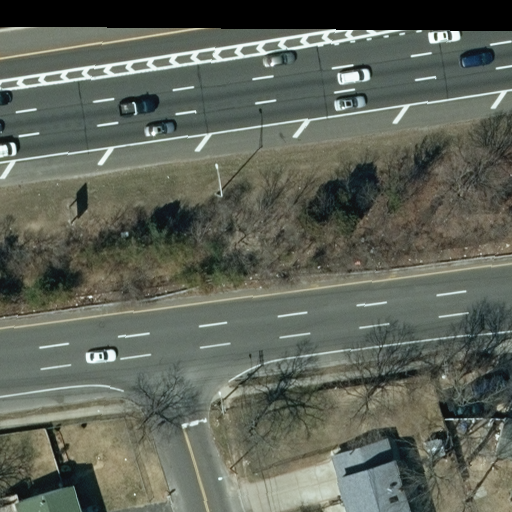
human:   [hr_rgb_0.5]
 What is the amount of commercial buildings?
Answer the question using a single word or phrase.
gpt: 0

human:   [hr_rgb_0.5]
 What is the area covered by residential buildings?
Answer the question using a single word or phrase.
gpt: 362m2

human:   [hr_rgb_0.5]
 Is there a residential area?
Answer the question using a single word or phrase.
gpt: yes

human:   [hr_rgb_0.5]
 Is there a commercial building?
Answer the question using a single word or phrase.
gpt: no

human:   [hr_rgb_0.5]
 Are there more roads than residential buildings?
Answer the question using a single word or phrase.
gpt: no

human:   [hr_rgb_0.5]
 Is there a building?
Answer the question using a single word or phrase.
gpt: yes

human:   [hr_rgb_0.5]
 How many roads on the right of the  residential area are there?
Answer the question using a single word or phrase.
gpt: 0

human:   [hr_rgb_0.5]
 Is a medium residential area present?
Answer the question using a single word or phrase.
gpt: no

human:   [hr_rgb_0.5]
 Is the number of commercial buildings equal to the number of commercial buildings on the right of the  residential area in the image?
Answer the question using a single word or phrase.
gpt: yes

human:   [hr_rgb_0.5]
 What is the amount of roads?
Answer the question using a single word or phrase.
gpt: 3

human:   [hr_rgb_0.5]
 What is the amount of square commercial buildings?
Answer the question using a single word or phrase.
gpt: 0

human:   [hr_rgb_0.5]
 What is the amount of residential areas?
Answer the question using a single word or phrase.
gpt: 1

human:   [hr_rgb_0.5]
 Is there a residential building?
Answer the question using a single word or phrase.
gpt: yes

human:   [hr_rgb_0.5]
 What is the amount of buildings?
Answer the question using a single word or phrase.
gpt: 3

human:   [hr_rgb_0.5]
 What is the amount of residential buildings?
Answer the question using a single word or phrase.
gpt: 3

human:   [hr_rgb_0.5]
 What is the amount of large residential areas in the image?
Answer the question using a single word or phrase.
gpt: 1

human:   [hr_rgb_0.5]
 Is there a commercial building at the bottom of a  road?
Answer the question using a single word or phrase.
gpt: no

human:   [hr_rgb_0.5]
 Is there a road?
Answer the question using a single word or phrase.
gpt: yes

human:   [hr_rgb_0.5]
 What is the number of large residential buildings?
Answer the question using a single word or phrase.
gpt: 0

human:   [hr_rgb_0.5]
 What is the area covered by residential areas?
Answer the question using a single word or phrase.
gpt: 10621m2

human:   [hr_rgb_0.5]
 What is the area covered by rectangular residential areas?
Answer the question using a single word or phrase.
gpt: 10621m2

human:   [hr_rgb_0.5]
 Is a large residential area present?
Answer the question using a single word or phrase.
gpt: yes

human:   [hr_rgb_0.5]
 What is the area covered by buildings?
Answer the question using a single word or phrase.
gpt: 362m2

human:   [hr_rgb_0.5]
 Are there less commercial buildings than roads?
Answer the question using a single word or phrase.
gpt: yes

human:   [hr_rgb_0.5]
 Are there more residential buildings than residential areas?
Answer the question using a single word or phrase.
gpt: yes

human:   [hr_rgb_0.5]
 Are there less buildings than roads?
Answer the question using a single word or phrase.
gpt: no

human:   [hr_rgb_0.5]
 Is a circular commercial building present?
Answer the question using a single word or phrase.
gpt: no

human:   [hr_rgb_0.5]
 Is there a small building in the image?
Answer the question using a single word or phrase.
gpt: yes

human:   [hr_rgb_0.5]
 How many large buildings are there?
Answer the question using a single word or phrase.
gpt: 0

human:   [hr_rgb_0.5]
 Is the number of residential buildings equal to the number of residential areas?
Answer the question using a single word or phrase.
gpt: no

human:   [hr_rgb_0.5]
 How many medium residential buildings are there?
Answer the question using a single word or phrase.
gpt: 2

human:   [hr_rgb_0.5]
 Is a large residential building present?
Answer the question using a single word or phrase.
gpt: no

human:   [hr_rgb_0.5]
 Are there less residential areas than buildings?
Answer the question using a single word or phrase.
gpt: yes

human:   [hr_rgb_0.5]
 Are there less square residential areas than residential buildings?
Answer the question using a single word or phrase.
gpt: yes

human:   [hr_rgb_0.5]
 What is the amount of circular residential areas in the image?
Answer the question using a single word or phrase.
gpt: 0

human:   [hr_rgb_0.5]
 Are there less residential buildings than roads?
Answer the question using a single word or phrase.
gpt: no

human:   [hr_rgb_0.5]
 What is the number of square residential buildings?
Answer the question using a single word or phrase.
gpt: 0

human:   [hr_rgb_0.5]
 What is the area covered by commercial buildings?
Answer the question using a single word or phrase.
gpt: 0m2

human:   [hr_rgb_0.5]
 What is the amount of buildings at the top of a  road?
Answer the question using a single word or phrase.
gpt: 0

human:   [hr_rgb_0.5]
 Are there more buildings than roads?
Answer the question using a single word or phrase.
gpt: no

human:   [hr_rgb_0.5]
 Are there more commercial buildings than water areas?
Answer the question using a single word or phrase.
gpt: no

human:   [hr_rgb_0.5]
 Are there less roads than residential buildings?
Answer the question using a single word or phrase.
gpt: no

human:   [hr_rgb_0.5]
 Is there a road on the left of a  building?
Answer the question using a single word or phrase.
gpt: yes

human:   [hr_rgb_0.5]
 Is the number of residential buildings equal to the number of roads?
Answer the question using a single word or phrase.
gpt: yes

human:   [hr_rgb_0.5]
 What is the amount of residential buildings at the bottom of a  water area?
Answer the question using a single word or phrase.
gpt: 0

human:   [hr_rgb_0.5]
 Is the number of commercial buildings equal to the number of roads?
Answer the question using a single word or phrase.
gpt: no

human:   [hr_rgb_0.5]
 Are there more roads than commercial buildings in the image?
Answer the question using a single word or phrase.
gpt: yes

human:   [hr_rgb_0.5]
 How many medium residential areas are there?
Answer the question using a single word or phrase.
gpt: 0

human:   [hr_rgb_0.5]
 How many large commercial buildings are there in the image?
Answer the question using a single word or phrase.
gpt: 0

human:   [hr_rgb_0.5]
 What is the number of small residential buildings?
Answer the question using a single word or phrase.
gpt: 1

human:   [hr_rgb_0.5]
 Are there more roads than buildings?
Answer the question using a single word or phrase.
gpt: no

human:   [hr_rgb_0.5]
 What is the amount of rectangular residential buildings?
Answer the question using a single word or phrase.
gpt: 2

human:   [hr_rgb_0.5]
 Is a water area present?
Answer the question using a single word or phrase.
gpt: no

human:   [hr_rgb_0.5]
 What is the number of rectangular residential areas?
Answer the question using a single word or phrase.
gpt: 1

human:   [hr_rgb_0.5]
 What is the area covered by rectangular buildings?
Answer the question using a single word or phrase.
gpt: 170m2

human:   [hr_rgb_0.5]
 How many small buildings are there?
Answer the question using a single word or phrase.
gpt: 1

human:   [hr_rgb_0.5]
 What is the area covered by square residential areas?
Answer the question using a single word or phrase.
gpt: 0m2

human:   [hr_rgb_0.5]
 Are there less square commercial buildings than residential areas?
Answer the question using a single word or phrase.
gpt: yes

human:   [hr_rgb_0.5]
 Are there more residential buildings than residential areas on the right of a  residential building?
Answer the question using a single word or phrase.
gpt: yes

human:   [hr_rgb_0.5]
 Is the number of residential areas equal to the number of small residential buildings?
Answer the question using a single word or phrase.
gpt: yes

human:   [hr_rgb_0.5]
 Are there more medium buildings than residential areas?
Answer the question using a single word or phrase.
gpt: yes

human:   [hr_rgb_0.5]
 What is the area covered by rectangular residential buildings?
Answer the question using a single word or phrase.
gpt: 170m2

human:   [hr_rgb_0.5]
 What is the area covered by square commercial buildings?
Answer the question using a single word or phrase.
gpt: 0m2

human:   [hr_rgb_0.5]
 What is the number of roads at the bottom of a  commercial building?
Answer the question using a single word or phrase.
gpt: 0